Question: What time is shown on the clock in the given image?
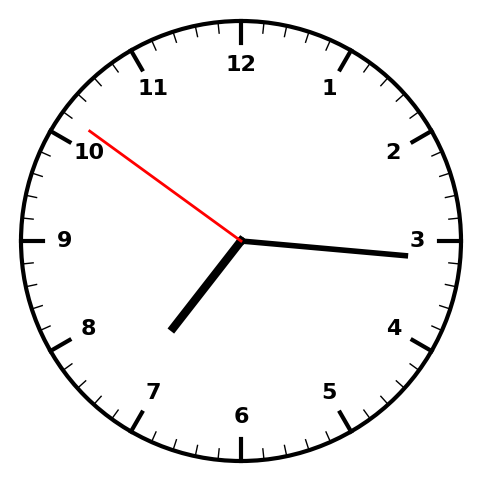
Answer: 07:15:51